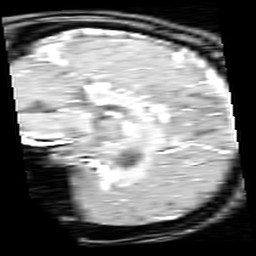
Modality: inplaneT1
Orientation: sagittal
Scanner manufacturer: ge
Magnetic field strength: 3 T
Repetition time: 0.2 s
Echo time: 0.0036 s